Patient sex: F
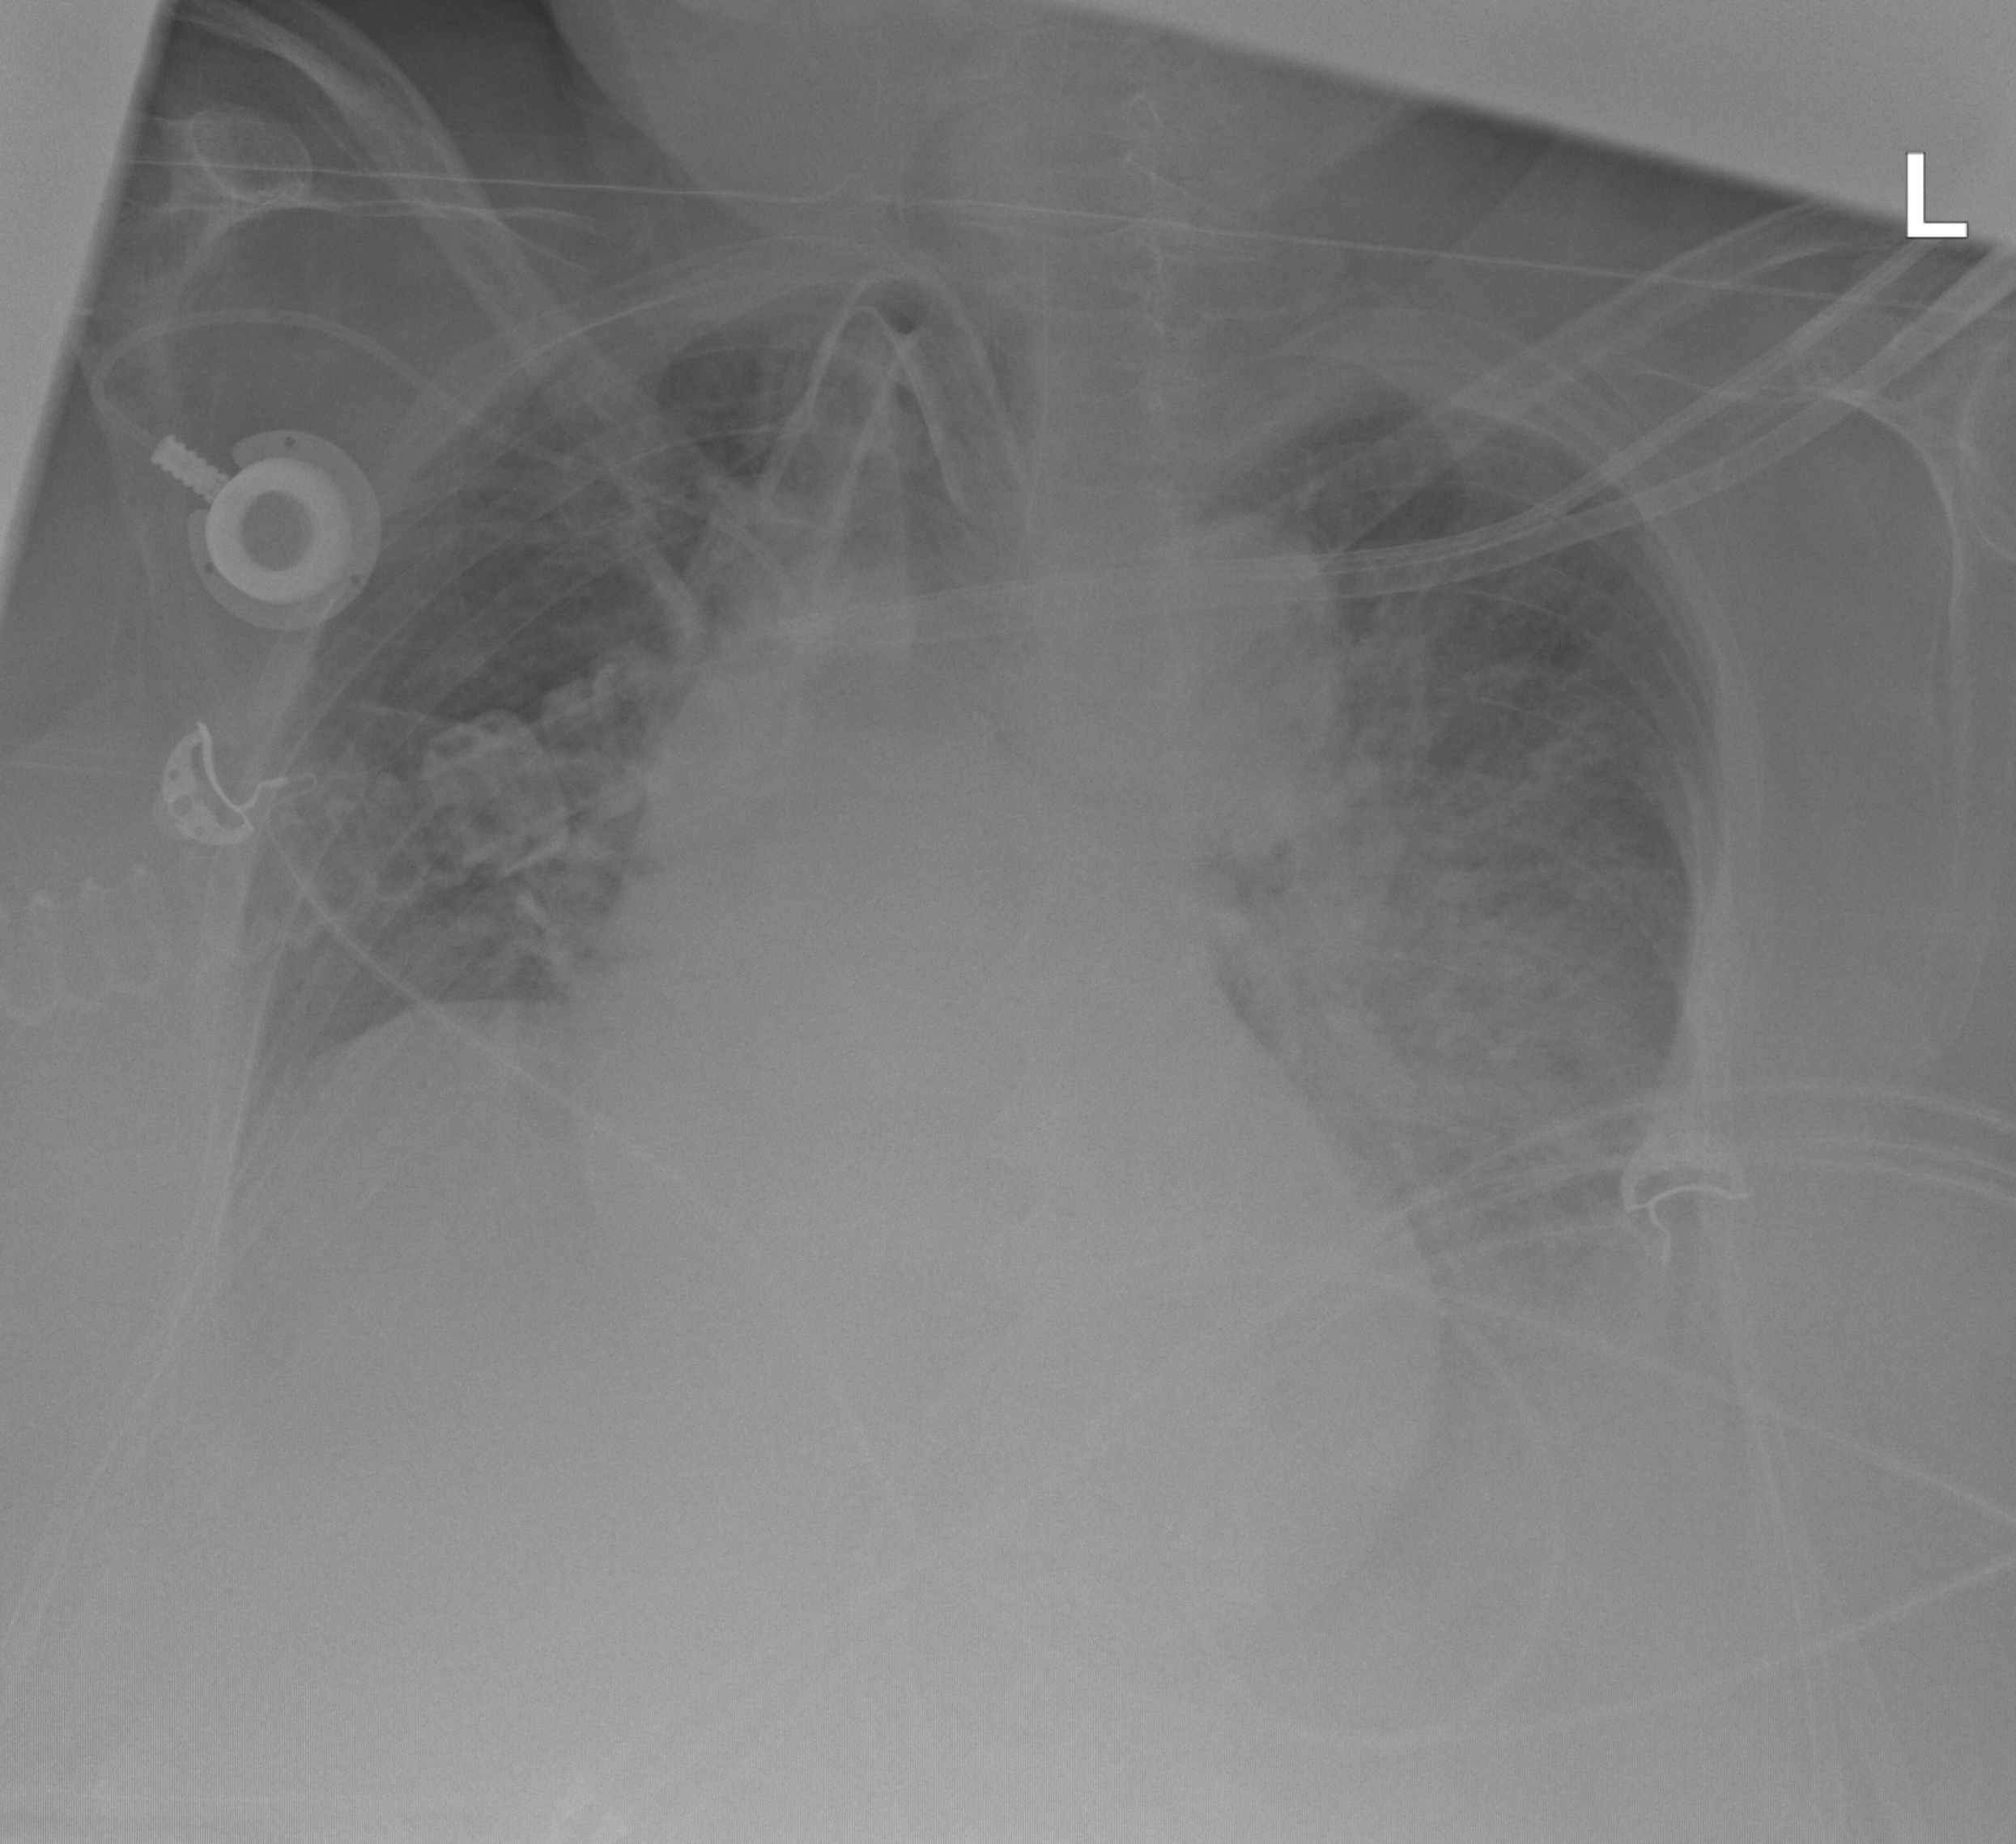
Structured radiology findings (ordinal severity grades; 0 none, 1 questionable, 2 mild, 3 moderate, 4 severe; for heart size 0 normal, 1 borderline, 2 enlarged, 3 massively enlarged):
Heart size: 2
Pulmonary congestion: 3
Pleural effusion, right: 2
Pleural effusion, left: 3
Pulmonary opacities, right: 2
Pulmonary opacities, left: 3
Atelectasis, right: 1
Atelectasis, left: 1